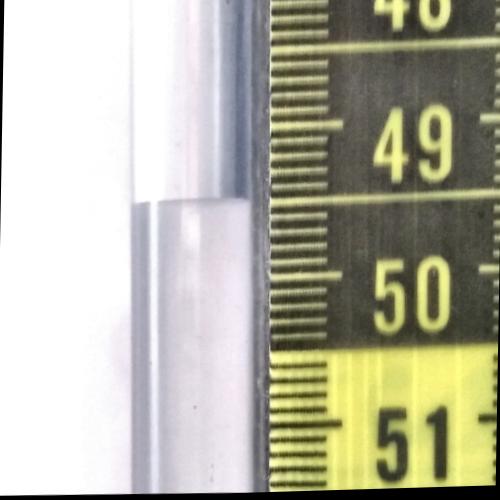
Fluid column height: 49.5 cm